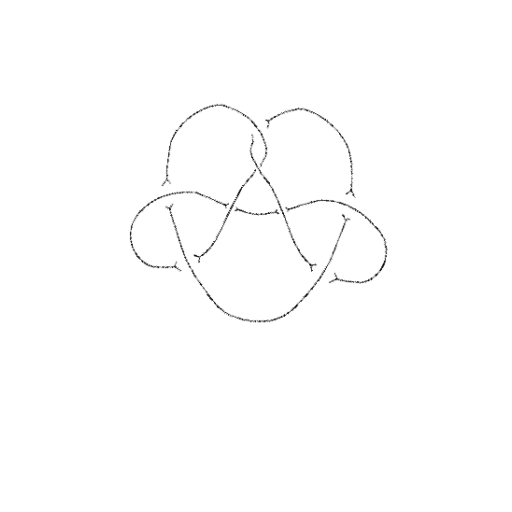
Crossing number: 8